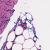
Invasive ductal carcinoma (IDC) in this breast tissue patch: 0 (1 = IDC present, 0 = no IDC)